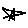
Label: star